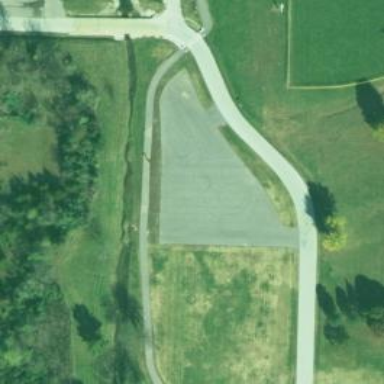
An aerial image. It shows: Parking area.